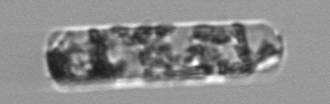
Label: Dactyliosolen_fragilissimus